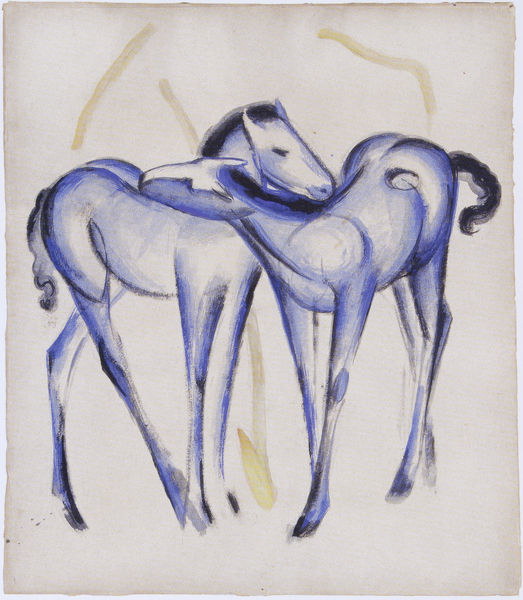
Titel: Zwei blaue Fohlen
Künstler: Franz Marc
Standort: Schweiz
Institution: Privatbesitz
Schlagwörter: blau, gemälde, kopf, schatten, weiß, aquarell, gelb, ocker, bewegung, braun, hintergrund, kreide, köpfe, schwarz, skizze, zeichnung, tier, tiere, beige, expressionismus, jung, augen, gesicht, bild, natur, paar, ohren, pferd, pferde, reiter, beine, huf, hufe, mähne, schwanz, schweif, liebe, papier, ruhen, zwei, studie, abstrakt, herde, wasserfarbe, linien, muskeln, striche, umarmen, tusche, gemalt, münchen, kontur, hälse, franz, reduziert, schmusen, streicheln, zuneigung, verschränkt, nähe, picasso, schweife, konkav, konvex, süß, blauer reiter, chagall, blauer, gel, gefühl, gouache, franz marc, marc, blaue reiter, mähnen, fohlen, blaue pferde, kuscheln, schmusend, mark, knabbern, kontakt, picass, lieb haben, v´beige